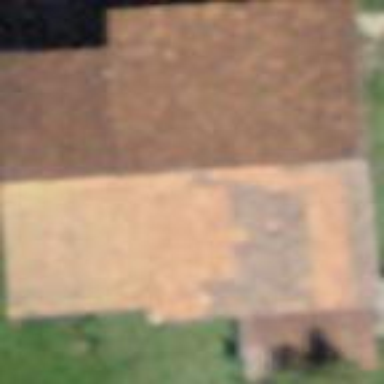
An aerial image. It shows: Barn.